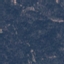
Land use / land cover: Forest